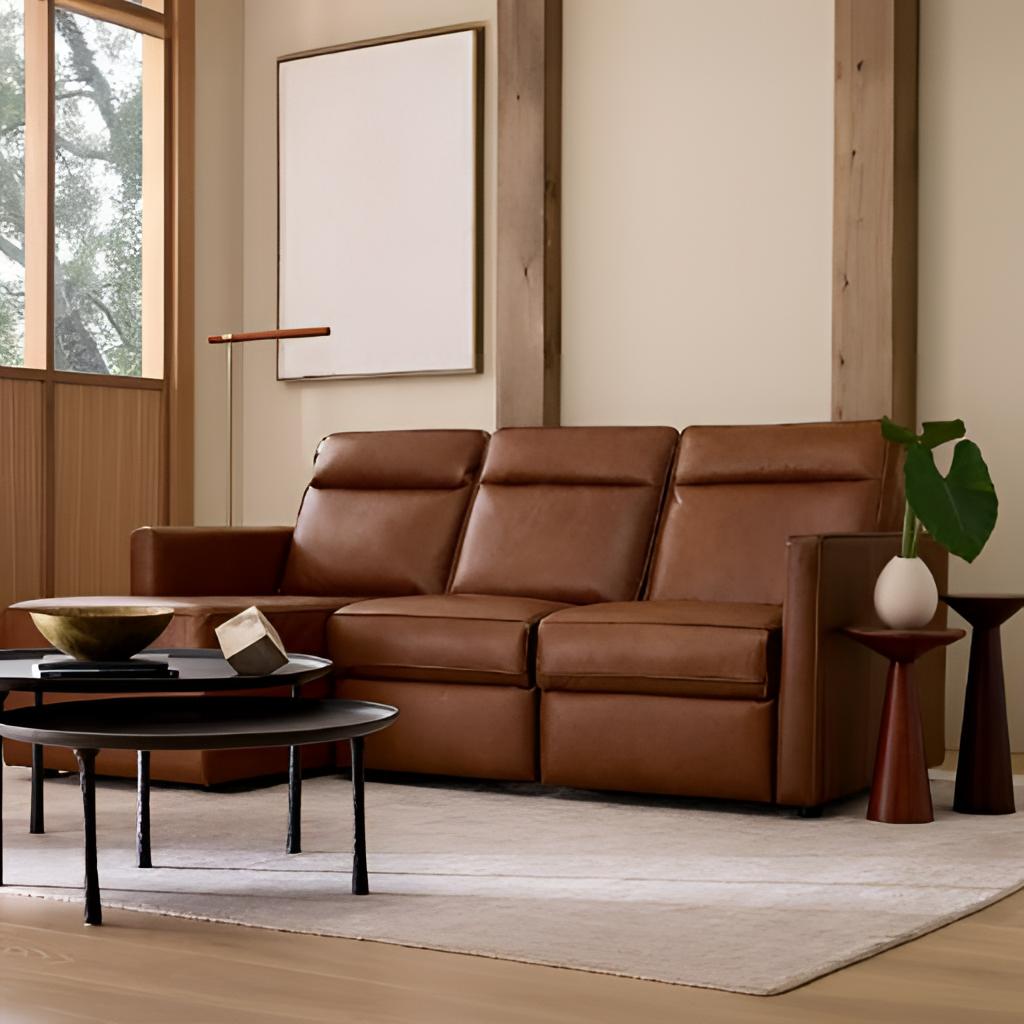
living room, leather sofa, contemporary, floor flooring, with plank pattern, beige paint wallpaper, with solid pattern